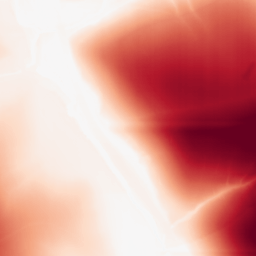
Category: morphological
Decomposition family: rolling_ball
Decomposition parameters: radius: 200
Upsampling method: sinc_hamming
Upsampling parameters: scale: 2
kernel_size: 16
Upsampling scale: 2